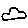
Label: cloud